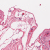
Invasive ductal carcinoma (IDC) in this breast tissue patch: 0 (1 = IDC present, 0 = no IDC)